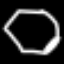
Label: octagon